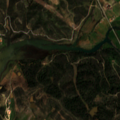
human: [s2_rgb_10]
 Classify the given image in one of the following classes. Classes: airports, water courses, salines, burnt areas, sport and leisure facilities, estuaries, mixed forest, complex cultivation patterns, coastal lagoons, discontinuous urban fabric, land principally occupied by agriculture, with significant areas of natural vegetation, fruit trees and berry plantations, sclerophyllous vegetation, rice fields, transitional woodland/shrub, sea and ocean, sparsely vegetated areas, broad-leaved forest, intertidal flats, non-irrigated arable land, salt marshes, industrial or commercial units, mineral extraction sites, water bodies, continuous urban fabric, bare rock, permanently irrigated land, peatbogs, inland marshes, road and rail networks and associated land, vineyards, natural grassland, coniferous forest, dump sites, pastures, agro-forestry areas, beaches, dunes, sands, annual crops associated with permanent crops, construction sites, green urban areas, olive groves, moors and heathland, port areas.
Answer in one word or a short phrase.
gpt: pastures, complex cultivation patterns, land principally occupied by agriculture, with significant areas of natural vegetation, broad-leaved forest, sclerophyllous vegetation, transitional woodland/shrub, water bodies